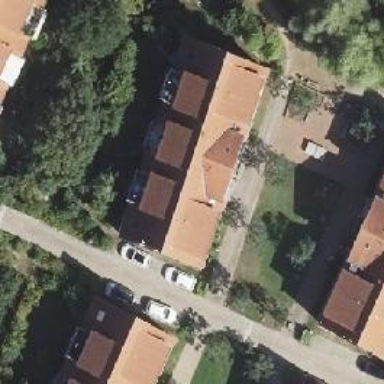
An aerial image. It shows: The apartments building with roof made of roof tiles.